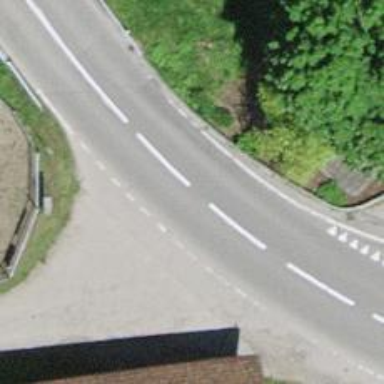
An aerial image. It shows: Asphalt road classified as tertiary.